Question: I'm using a Chrome Custom Tab on my app and I'd like to be able to disable a few buttons that pop up automatically when I launch it to open a Google drive file, namely the button for bookmarking the page and the button for downloading it. I've searched throughout the web with no luck whatsoever.
Below is the image highlighting which buttons exactly I seek to hide in my custom tab. Anyone knows how to achieve this?! Thank you so much in advance.

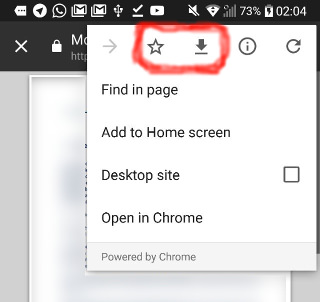
Answer: There is a <URL> that lets you hide these buttons: add an extra with the key 'org.chromium.chrome.browser.customtabs.EXTRA_DISABLE_STAR_BUTTON' and the value 'true' to the Intent before launching it to disable the bookmark button, and one with the key 'org.chromium.chrome.browser.customtabs.EXTRA_DISABLE_DOWNLOAD_BUTTON' to disable the download button.
Note that this doesn't fully disable the : It's still possible to reparent the custom tab to Chrome and add a bookmark or download the page there.
Also note that this is not a public API, so it might disappear in future versions of Chrome.